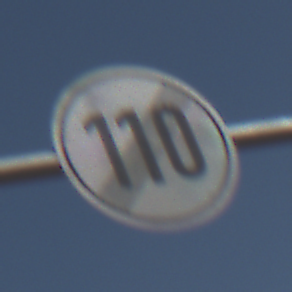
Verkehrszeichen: EndeGeschwindigkeit110
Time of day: Midday
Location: Outdoor (Nature)
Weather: PartlyCloudy
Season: NotSpecified
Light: Natural